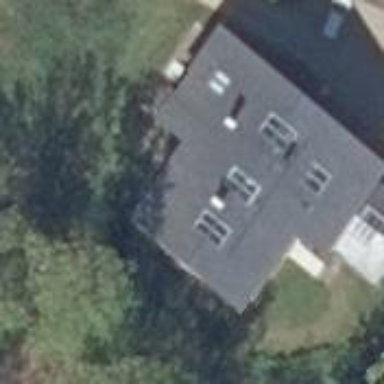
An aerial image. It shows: Detached building with gabled black slate roof. The exterior is brown and made of combination of brick and wood.